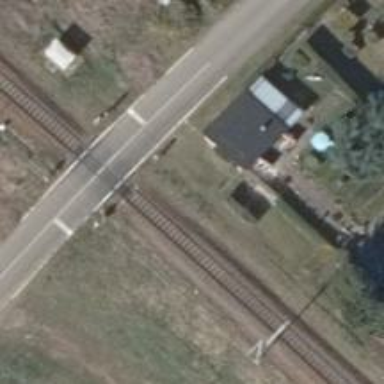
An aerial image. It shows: Railway signal.